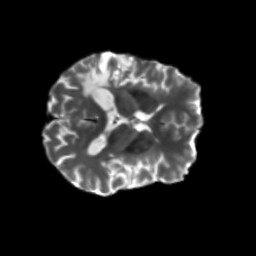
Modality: T2w
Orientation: axial
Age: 70
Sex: male
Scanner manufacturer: siemens
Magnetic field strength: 3 T
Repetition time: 5.25 s
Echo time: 0.08 s